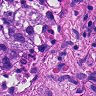
Metastatic tissue present: yes